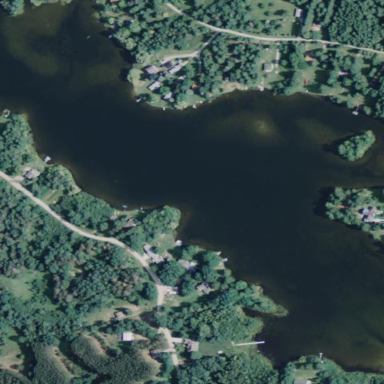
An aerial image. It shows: Serene lake surrounded by nature.